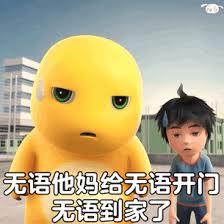
Label: nailong